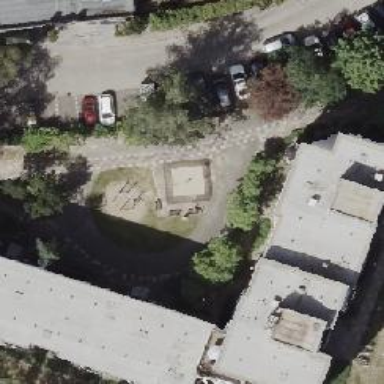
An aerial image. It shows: Playground featuring climbing frame.